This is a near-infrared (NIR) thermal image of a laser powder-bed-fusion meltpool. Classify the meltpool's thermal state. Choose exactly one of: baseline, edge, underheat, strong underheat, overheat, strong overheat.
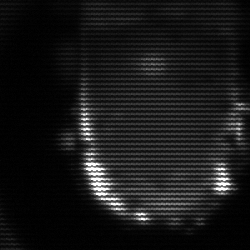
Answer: baseline